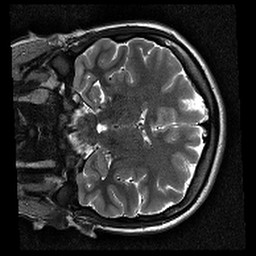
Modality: T2w
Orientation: coronal